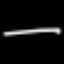
Label: line